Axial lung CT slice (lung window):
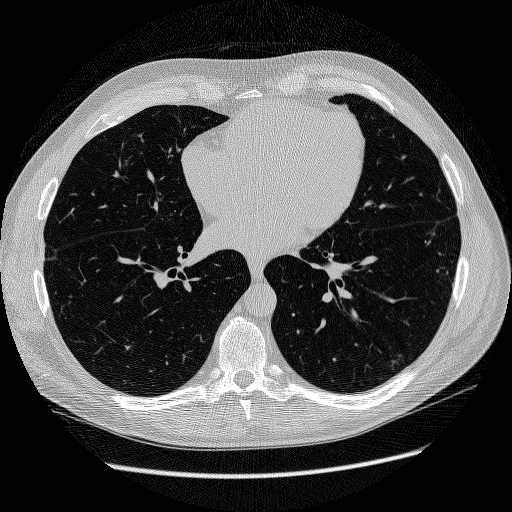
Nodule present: no